Field crop: maize
Growth stage: 2
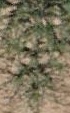
Species: salsola